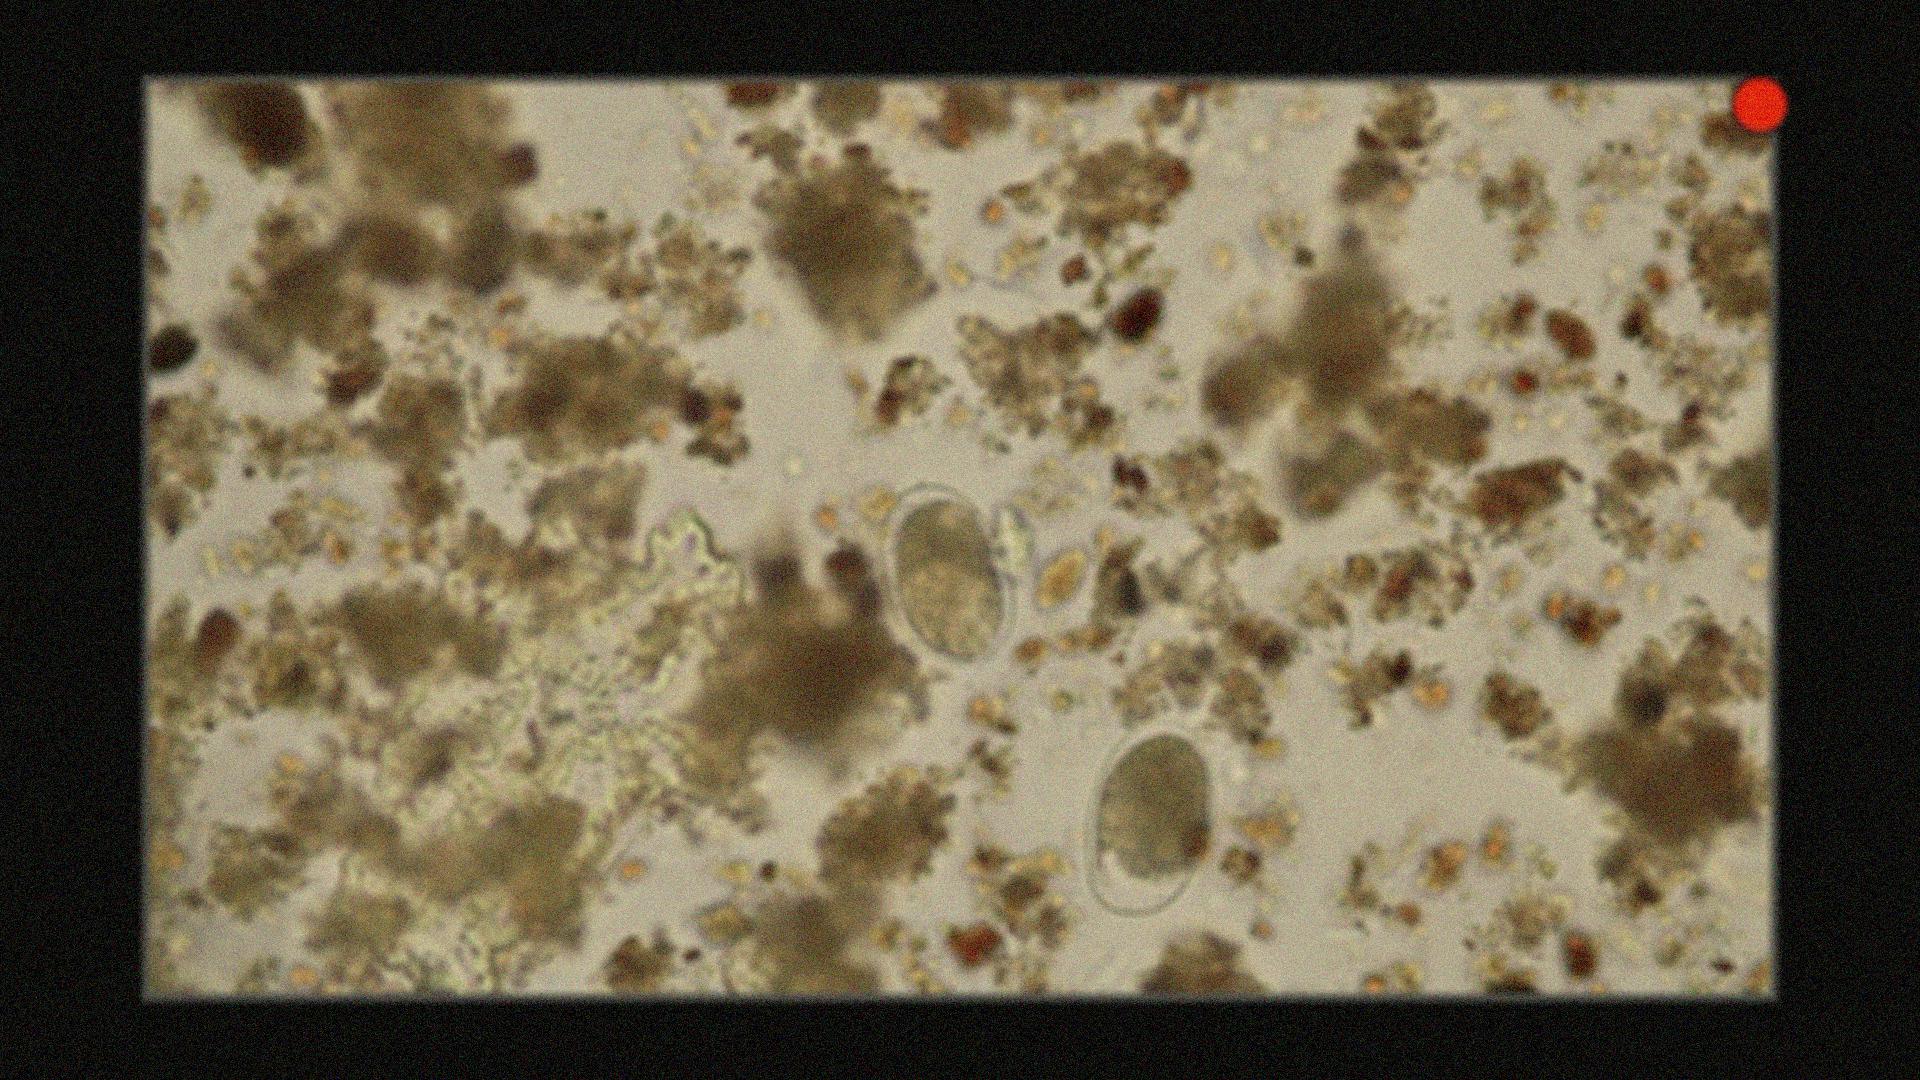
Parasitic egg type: Hookworm egg